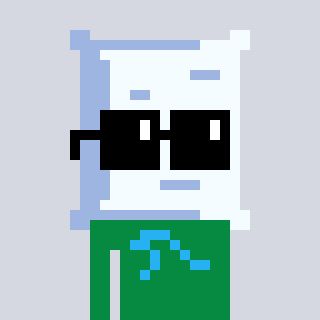
a pixel art character with square black sunglasses, a pillow-shaped head and a green-colored body on a cool background